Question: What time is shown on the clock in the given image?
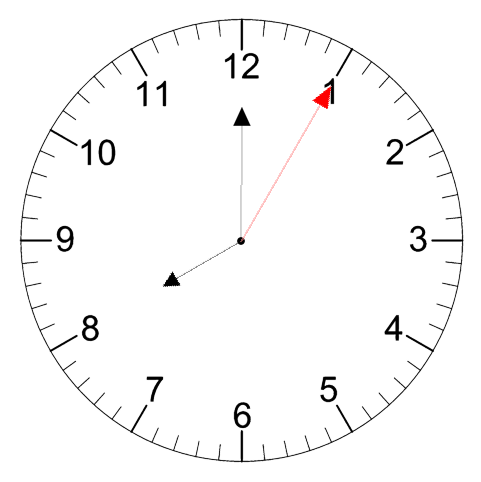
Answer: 08:00:05